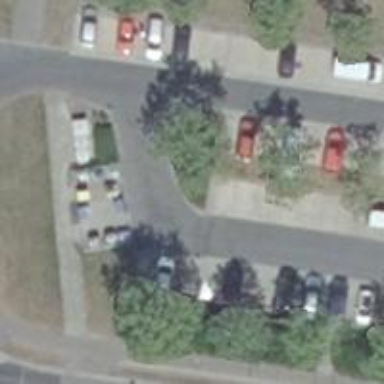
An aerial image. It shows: Road serving as parking aisle.